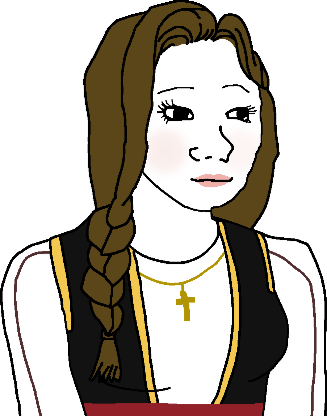
Label: 5_Trad_Wife